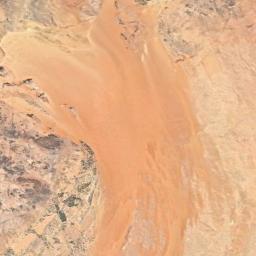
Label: desert